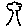
Label: tree